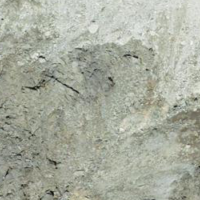
EUNIS habitat code: 48
Species observed at this site:
Gypaetus barbatus